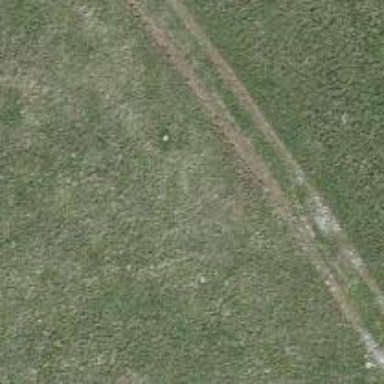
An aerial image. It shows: Unpaved track with grade3 track type.